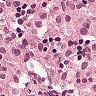
Metastatic tissue present: no